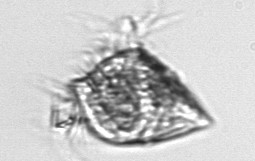
Label: Strombidium_morphotype1